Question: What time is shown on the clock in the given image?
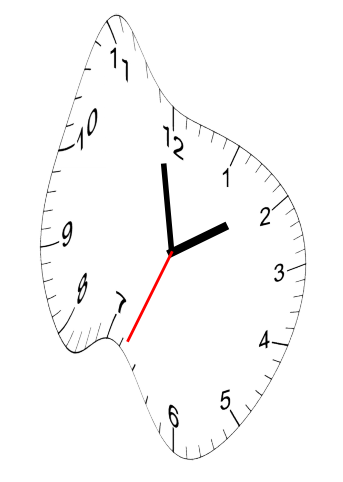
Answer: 01:58:34